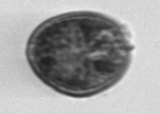
Label: Prorocentrum